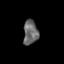
Tissue: skin
Cell type: Fibroblasts
Senescence score: 0.7698
Nuclear area (px): 352
Mean DAPI intensity: 104.906